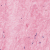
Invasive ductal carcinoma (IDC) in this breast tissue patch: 0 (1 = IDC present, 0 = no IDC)